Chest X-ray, PA view. Patient: 53 years old, sex M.
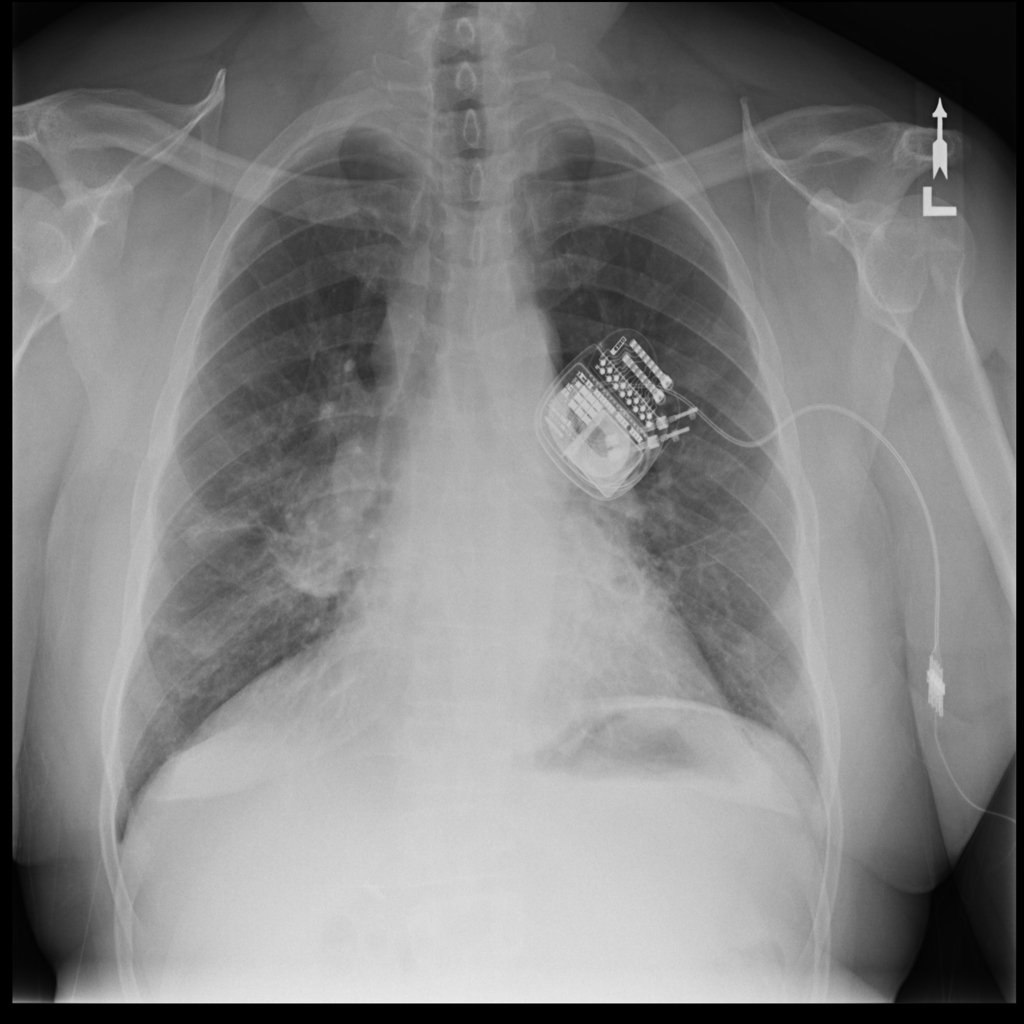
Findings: Nodule